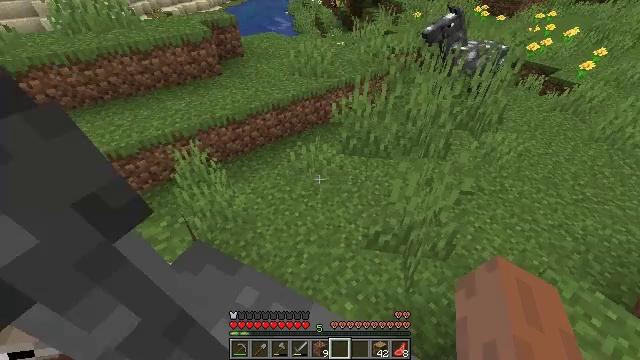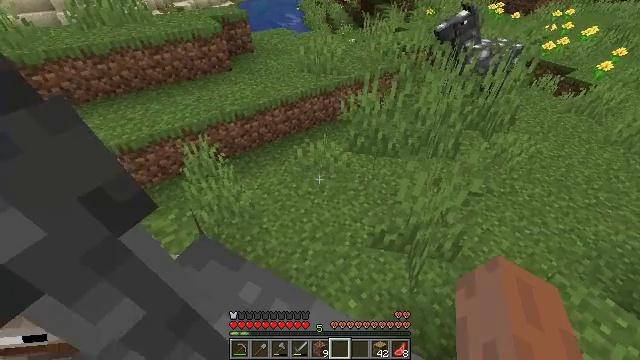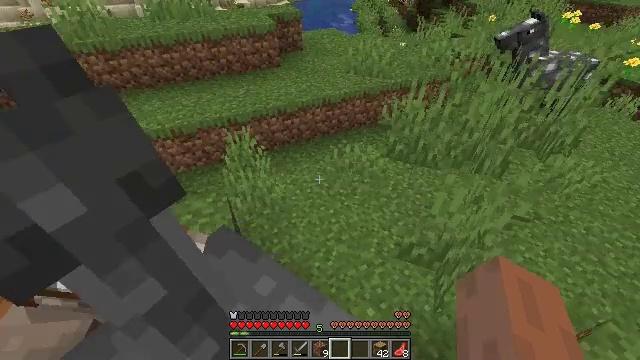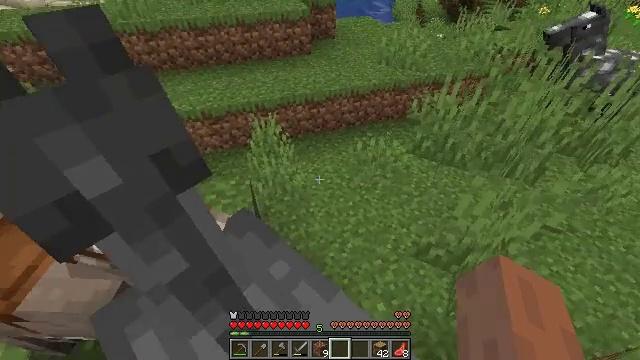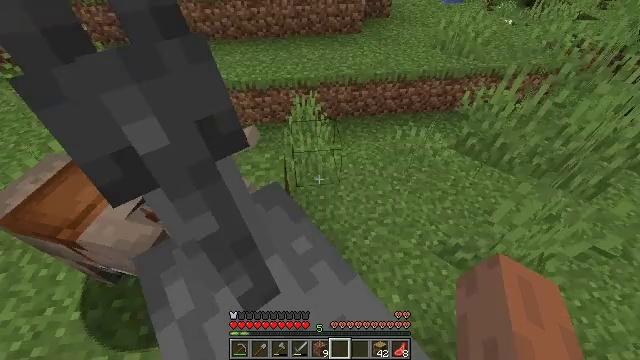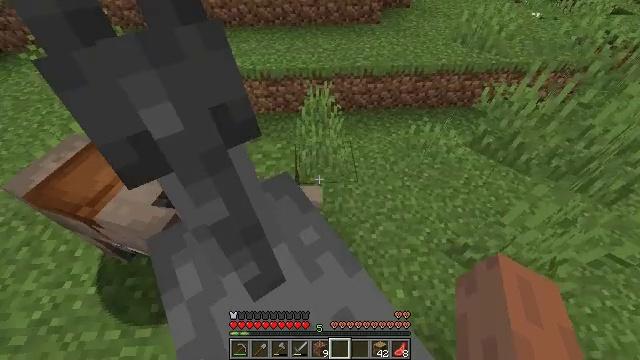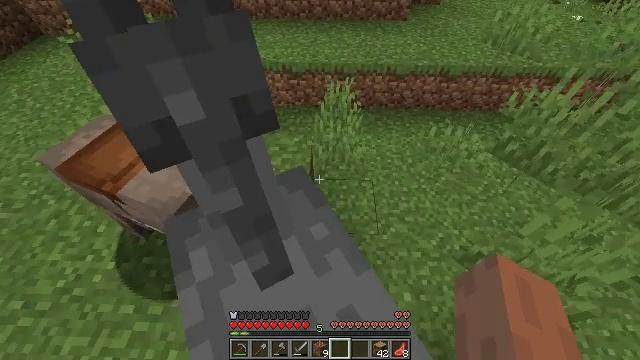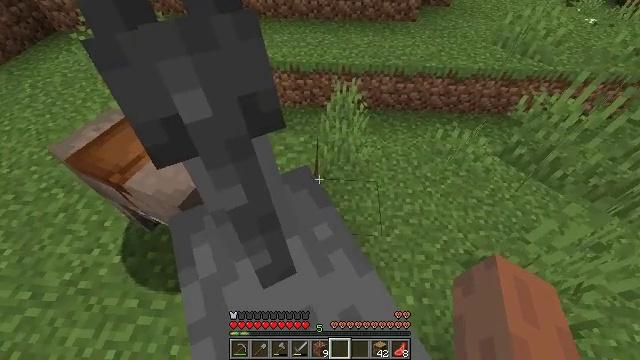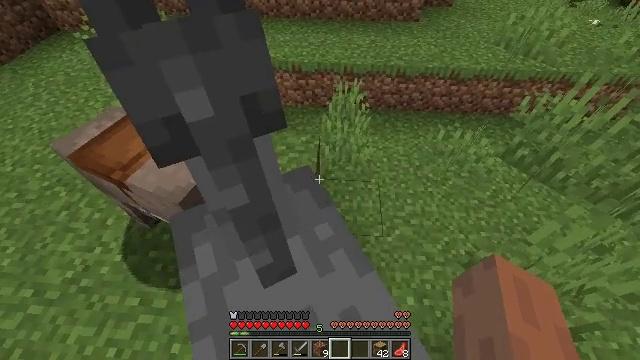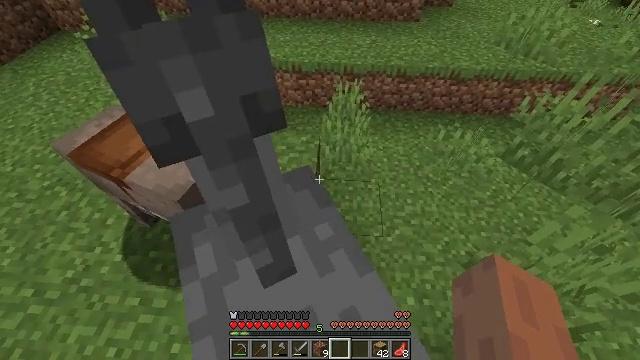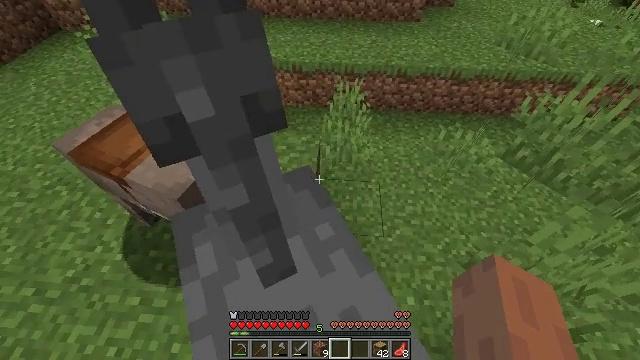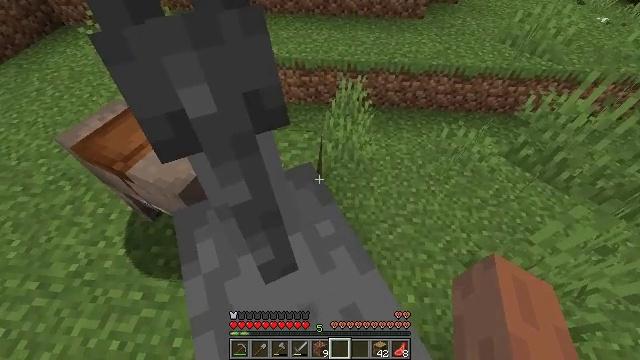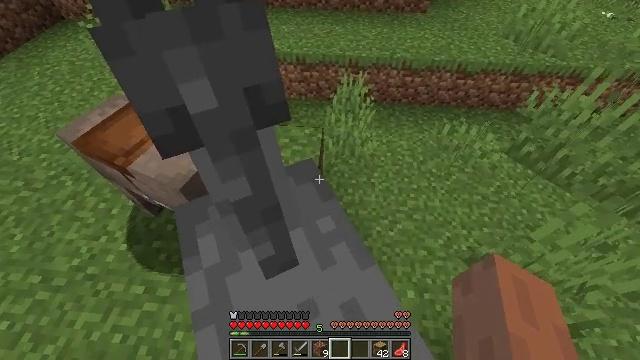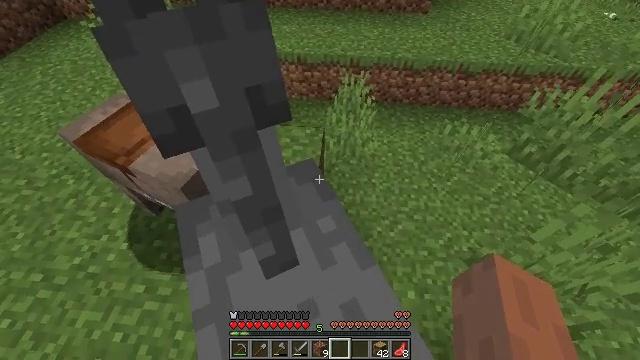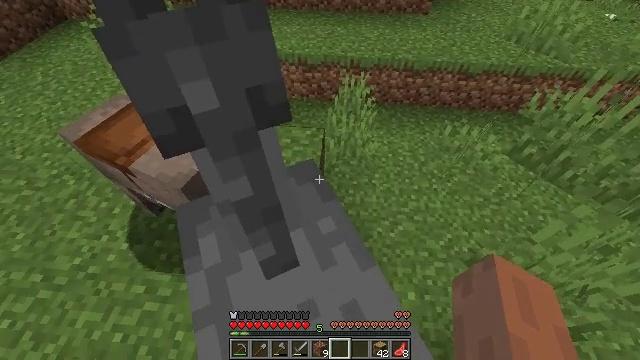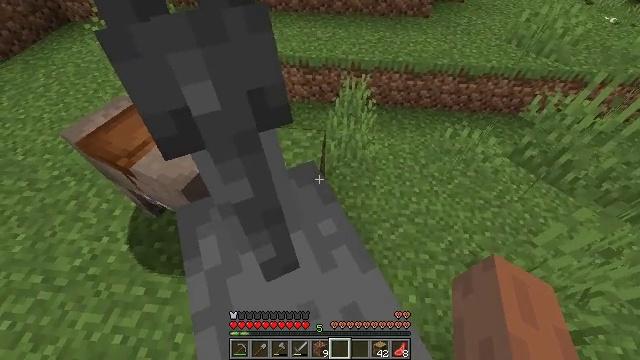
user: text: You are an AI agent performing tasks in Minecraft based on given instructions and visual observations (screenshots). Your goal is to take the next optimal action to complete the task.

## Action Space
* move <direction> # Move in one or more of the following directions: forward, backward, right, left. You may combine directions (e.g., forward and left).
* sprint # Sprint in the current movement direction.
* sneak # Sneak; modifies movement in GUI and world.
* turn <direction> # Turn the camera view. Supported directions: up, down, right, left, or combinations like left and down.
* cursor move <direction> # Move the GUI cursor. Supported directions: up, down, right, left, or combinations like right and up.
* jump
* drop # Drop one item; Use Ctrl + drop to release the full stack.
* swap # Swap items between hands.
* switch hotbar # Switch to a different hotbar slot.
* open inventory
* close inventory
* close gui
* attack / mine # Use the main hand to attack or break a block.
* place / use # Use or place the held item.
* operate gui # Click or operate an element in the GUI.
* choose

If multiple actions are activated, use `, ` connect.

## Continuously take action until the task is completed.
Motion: motion action
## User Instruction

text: Dig out coarse dirt.
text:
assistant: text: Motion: turn left
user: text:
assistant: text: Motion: turn left
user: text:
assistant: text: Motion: turn left and down
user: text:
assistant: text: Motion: turn left and down
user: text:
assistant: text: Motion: turn left and down
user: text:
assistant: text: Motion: turn left
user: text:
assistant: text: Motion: no_op
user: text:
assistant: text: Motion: no_op
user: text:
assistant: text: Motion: no_op
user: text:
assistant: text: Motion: no_op
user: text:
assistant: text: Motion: no_op
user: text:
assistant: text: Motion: no_op
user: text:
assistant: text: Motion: no_op
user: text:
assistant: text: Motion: no_op
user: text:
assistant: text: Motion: no_op
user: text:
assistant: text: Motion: turn left
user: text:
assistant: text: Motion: turn left
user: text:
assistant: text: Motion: turn left
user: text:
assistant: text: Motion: no_op
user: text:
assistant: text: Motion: turn up
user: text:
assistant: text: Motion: turn up
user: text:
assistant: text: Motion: turn up
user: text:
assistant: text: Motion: no_op
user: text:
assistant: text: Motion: no_op
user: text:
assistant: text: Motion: no_op
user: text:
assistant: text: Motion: no_op
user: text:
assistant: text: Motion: no_op
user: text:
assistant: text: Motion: no_op
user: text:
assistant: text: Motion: no_op
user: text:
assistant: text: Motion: no_op